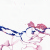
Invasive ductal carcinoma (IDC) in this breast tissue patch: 0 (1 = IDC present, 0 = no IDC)